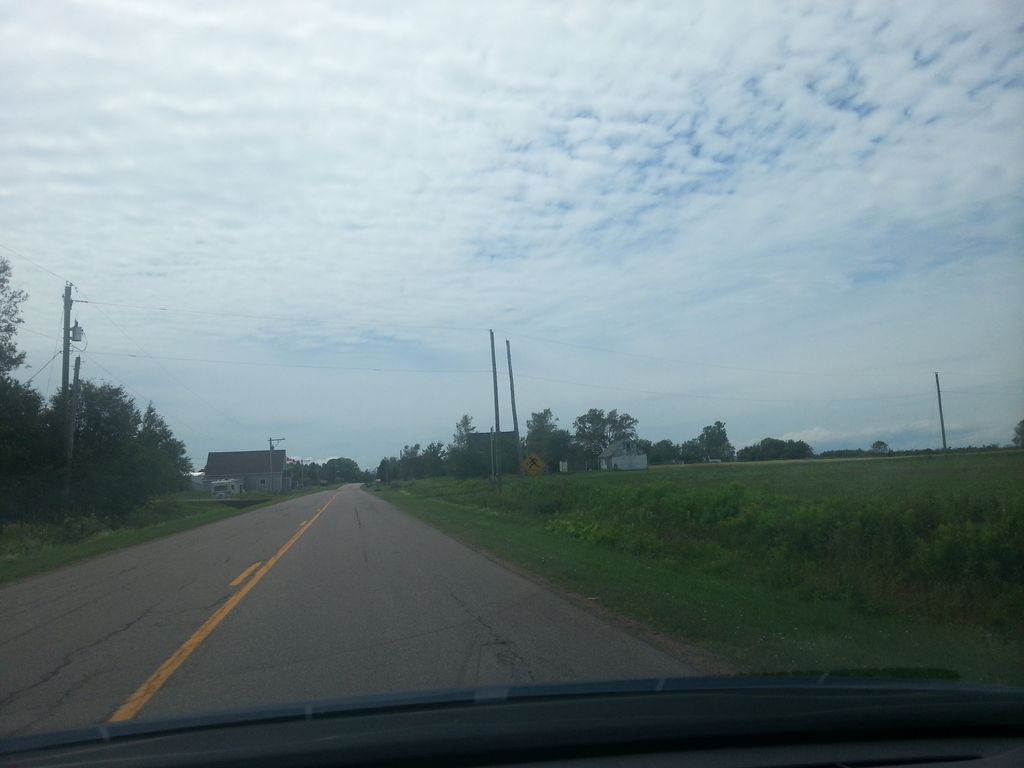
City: charlottetown